Question: One of my Azure SQL Databases is experiencing very high CPU usage. This is a test database server and is definitely not receiving any traffic so it should be very under-utilised.

Is there any way I can troubleshoot this to find where this load is coming from?
Is there some kind of Activity Monitor for SQL Database?
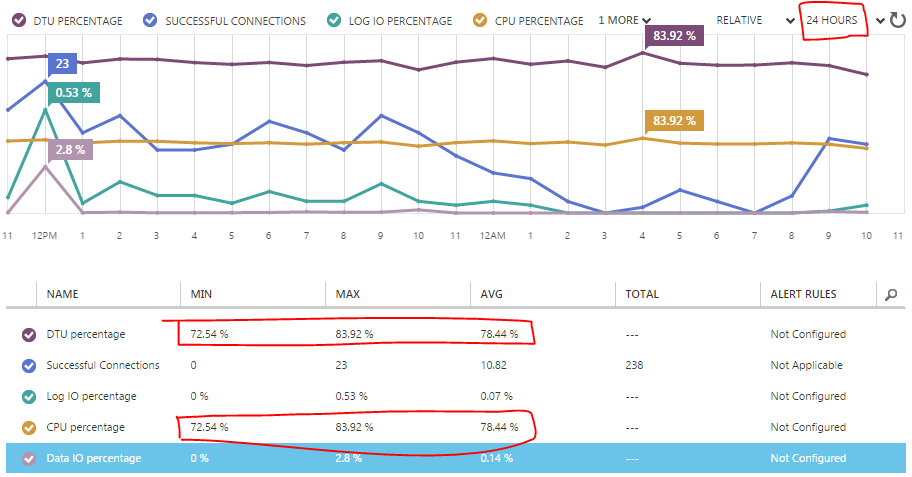
Answer: You want to use SQL Azure Dynamic Management Views. Check out this article for more info to get started: <URL>